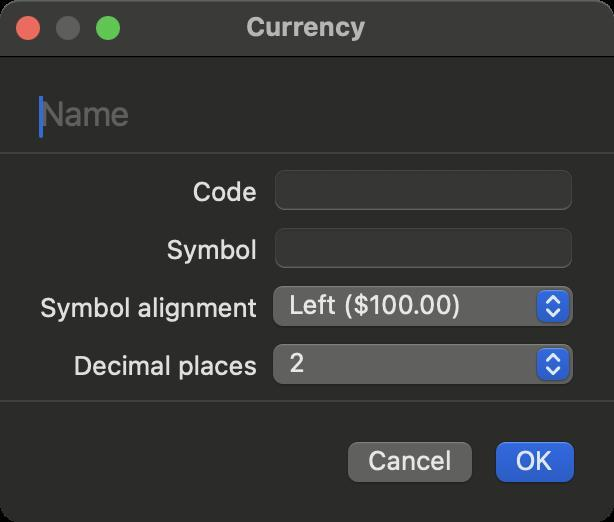
Accessibility tree:
{"name": "Currency", "role": "AXWindow", "description": null, "role_description": "dialog", "value": null, "position": "714.00;219.00", "size": "307;261", "children": [{"name": null, "role": "AXTextField", "description": null, "role_description": "text field", "value": "", "position": "18.00;48.00", "size": "271;21", "children": []}, {"name": null, "role": "AXTextField", "description": null, "role_description": "text field", "value": "", "position": "136.50;84.00", "size": "150;22", "children": []}, {"name": null, "role": "AXStaticText", "description": null, "role_description": "text", "value": "Code", "position": "18.00;86.50", "size": "112;17", "children": []}, {"name": null, "role": "AXTextField", "description": null, "role_description": "text field", "value": "", "position": "136.50;113.00", "size": "150;22", "children": []}, {"name": null, "role": "AXStaticText", "description": null, "role_description": "text", "value": "Symbol", "position": "18.00;115.50", "size": "112;17", "children": []}, {"name": null, "role": "AXStaticText", "description": null, "role_description": "text", "value": "Symbol alignment", "position": "18.00;144.50", "size": "112;17", "children": []}, {"name": null, "role": "AXPopUpButton", "description": null, "role_description": "pop up button", "value": "Left ($100.00)", "position": "133.50;142.00", "size": "158;25", "children": []}, {"name": null, "role": "AXStaticText", "description": null, "role_description": "text", "value": "Decimal places", "position": "18.00;173.50", "size": "112;17", "children": []}, {"name": null, "role": "AXPopUpButton", "description": null, "role_description": "pop up button", "value": "2", "position": "133.50;171.00", "size": "158;25", "children": []}, {"name": "Cancel", "role": "AXButton", "description": null, "role_description": "button", "value": null, "position": "167.00;216.00", "size": "76;32", "children": []}, {"name": "OK", "role": "AXButton", "description": null, "role_description": "button", "value": null, "position": "241.00;216.00", "size": "53;32", "children": []}, {"name": null, "role": "AXButton", "description": null, "role_description": "close button", "value": null, "position": "7.00;6.00", "size": "14;16", "children": []}, {"name": null, "role": "AXButton", "description": null, "role_description": "zoom button", "value": null, "position": "47.00;6.00", "size": "14;16", "children": [{"name": null, "role": "AXGroup", "description": null, "role_description": "group", "value": null, "position": "47.00;6.00", "size": "14;16", "children": []}]}, {"name": null, "role": "AXButton", "description": null, "role_description": "minimize button", "value": null, "position": "27.00;6.00", "size": "14;16", "children": []}, {"name": null, "role": "AXStaticText", "description": null, "role_description": "text", "value": "Currency", "position": "121.00;5.00", "size": "64;16", "children": []}]}